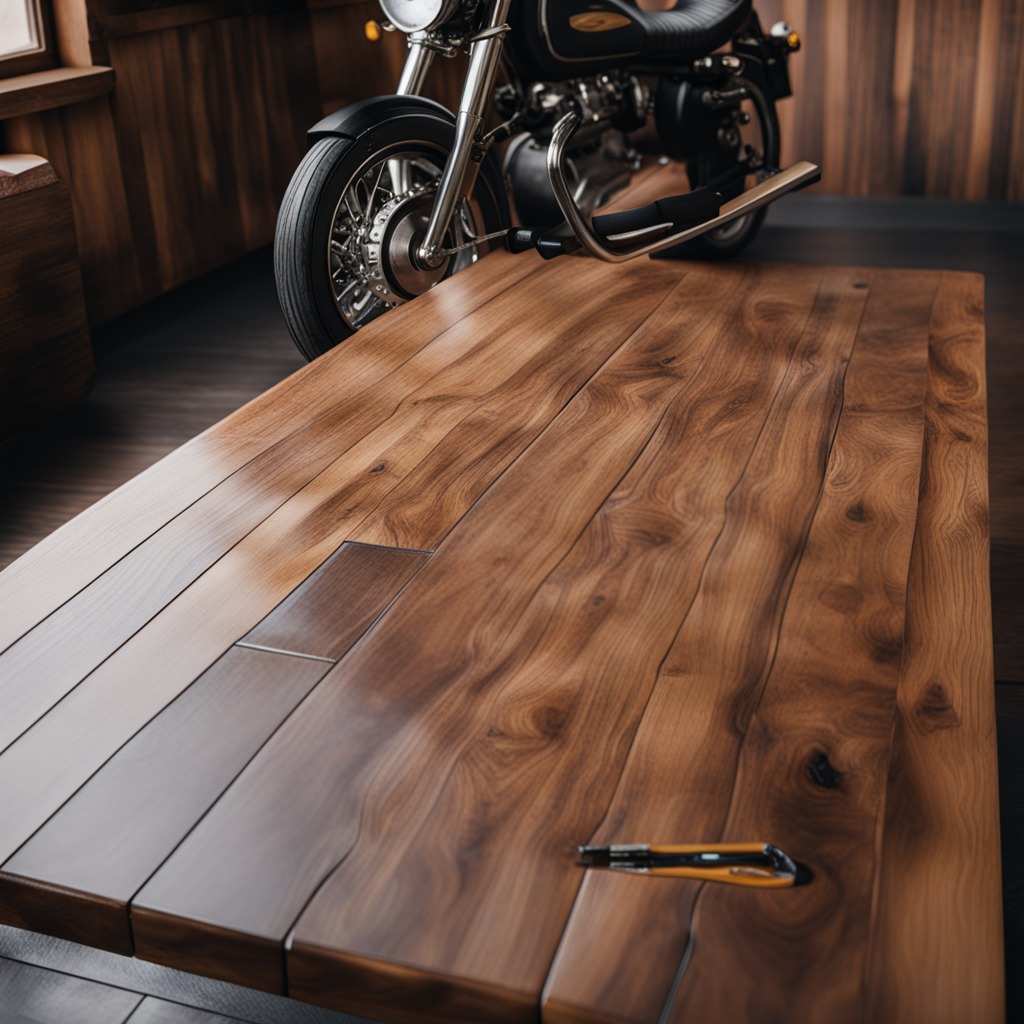
A utility knife lies on the oil-spilled wooden table in a vintage motorcycle garage.